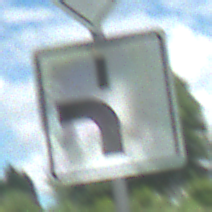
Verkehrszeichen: VerlaufVorfahrtsstrasse5
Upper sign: Vorfahrtsstrasse
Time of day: Midday
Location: Outdoor (Nature)
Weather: PartlyCloudy
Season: NotSpecified
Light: Natural